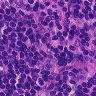
Metastatic tissue present: no